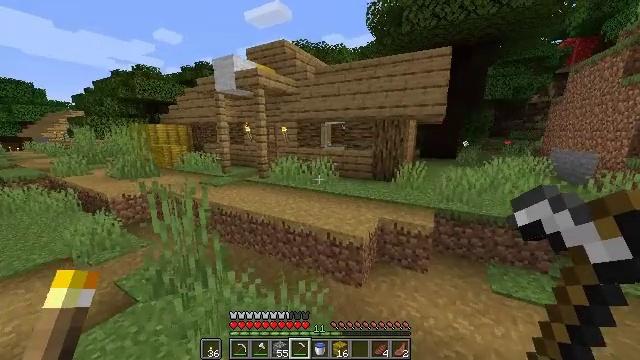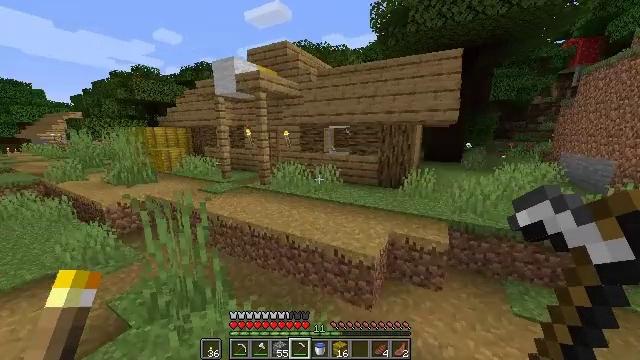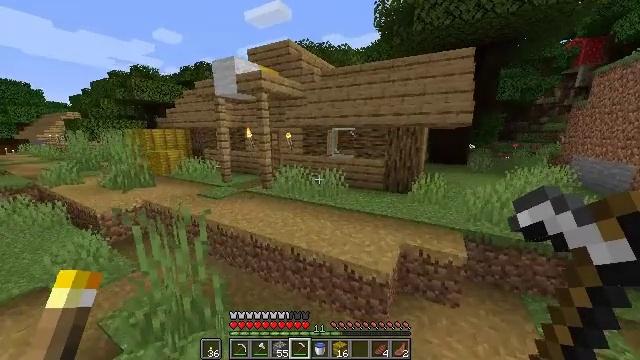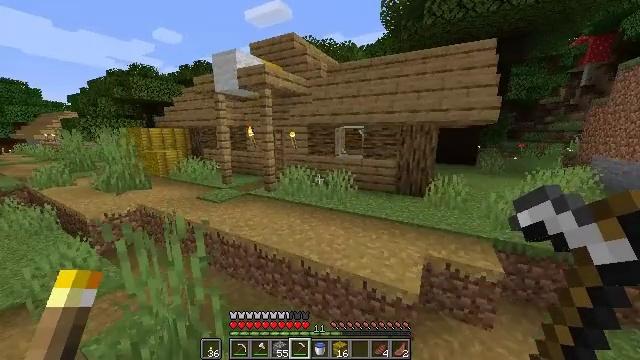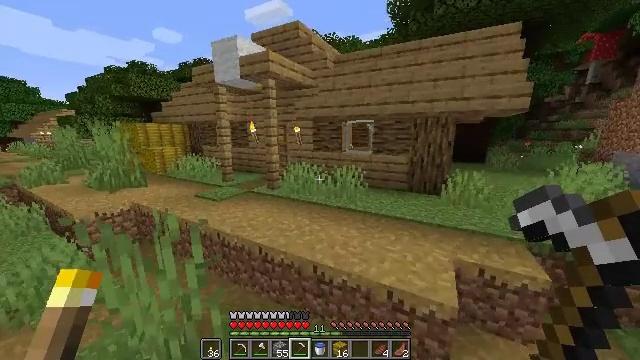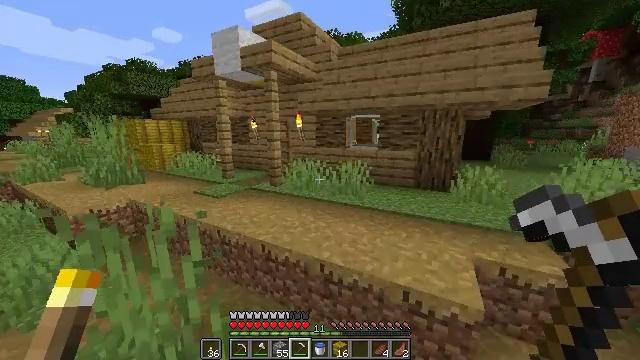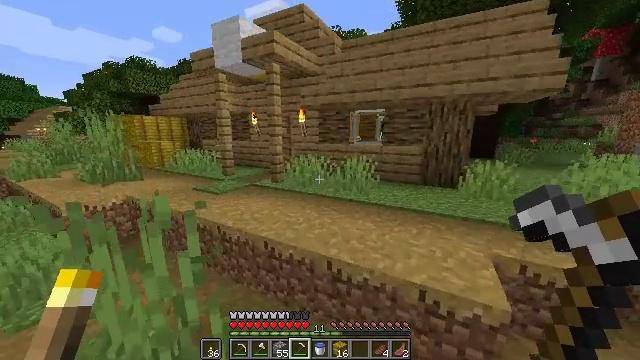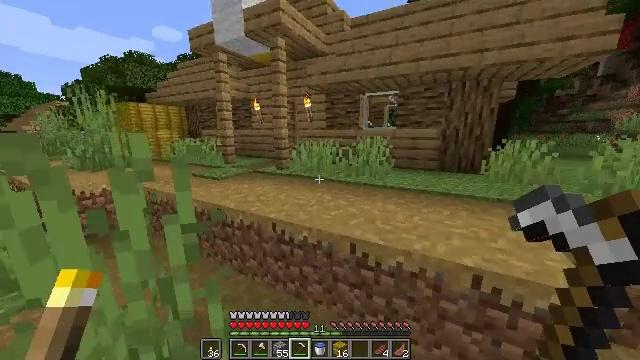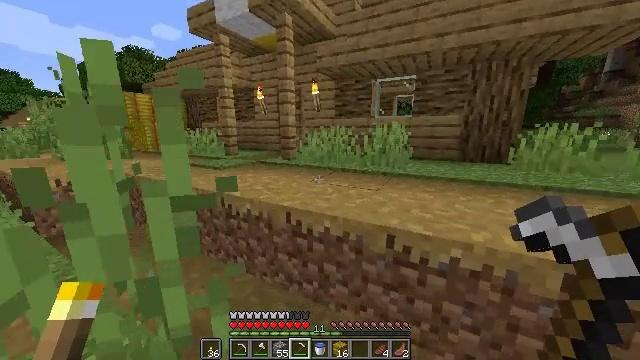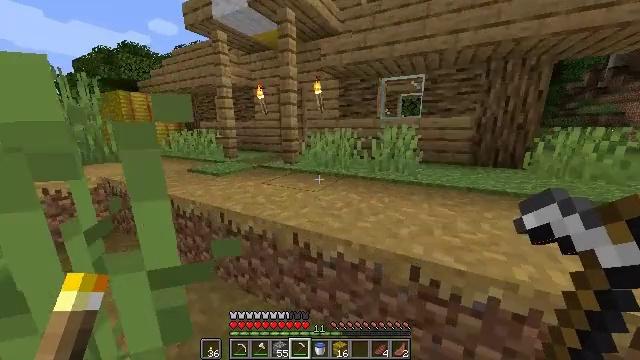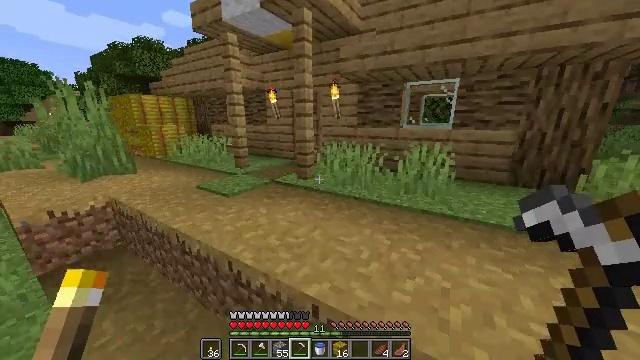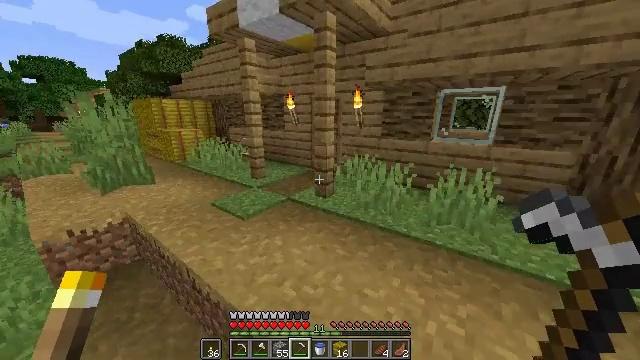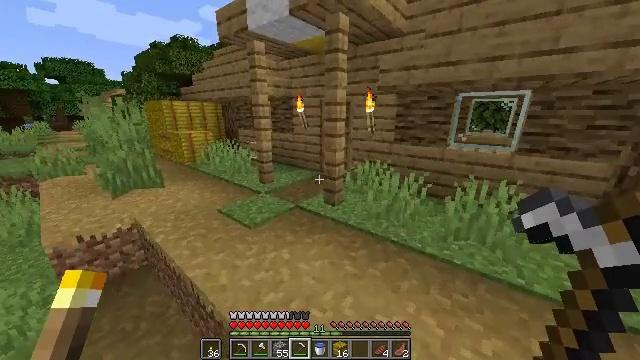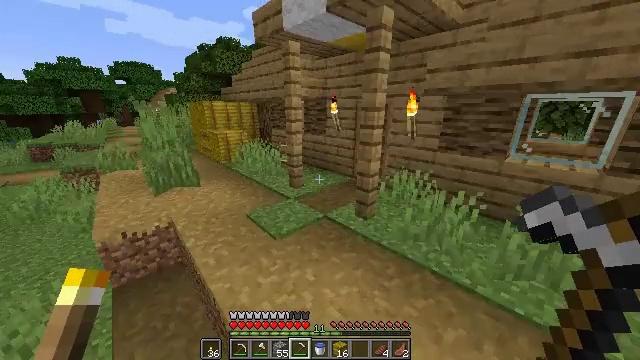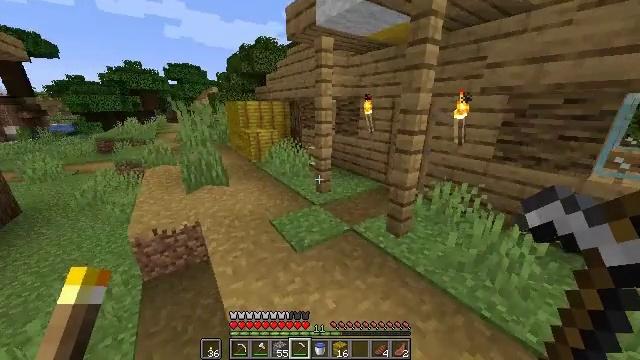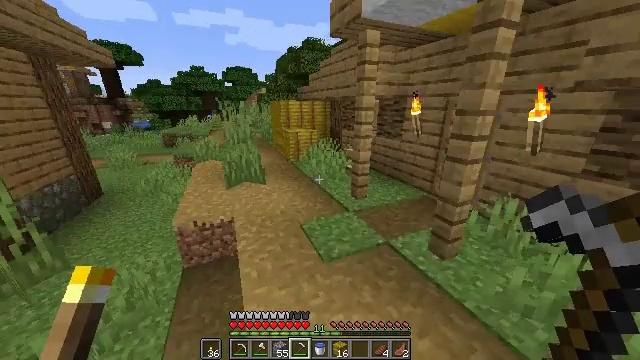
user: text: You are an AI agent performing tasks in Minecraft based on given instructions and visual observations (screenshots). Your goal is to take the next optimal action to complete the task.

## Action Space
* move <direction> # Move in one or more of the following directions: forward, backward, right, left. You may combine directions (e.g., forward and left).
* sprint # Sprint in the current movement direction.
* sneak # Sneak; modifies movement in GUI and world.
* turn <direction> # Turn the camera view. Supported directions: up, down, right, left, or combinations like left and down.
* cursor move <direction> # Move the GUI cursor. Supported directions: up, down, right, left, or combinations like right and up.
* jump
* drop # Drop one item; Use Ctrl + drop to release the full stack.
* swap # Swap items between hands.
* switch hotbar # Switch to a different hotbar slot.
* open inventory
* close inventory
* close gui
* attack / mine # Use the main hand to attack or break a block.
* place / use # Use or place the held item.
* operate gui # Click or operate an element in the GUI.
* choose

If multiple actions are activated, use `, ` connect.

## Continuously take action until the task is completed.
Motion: motion action
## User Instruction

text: Clear the ground by mining grass.
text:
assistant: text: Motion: move forward and move left, sprint, jump
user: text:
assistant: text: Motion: move forward and move left, sprint, jump
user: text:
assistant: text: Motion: move forward and move left, sprint, jump
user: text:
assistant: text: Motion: move forward and move left, sprint
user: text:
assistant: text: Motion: move forward and move left, sprint
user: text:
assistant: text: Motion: move forward and move left, sprint
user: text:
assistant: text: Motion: move forward and move left, sprint
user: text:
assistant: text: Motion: move forward and move left, sprint
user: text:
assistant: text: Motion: move forward, sprint, turn down, jump
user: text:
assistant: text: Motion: move forward, sprint, turn left and down, jump
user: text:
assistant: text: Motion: move forward, sprint, turn left and down, jump
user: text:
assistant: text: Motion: move forward, sprint, turn left, jump
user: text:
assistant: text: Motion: move forward, sprint, turn left, jump
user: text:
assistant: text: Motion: move forward, sprint, turn left
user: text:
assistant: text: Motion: move forward, sprint, turn left
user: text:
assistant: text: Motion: move forward, sprint, turn left
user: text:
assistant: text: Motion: move forward, sprint
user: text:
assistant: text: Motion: move forward, sprint
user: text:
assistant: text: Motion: move forward, sprint
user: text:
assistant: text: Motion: move forward, sprint
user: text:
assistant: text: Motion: move forward, sprint
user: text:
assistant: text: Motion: move forward, turn left
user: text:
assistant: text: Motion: move forward, turn left and up
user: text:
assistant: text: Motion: move forward, turn left and up
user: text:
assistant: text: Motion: move forward
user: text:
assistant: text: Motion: move forward
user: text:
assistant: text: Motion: move forward, attack / mine
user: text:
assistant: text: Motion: move forward, attack / mine
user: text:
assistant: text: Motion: move forward, attack / mine
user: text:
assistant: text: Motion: move forward, attack / mine